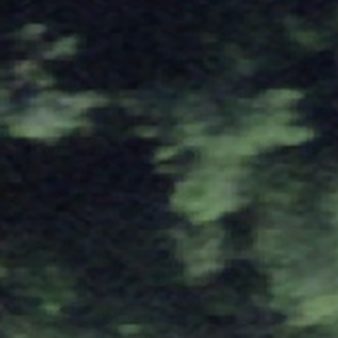
Label: other